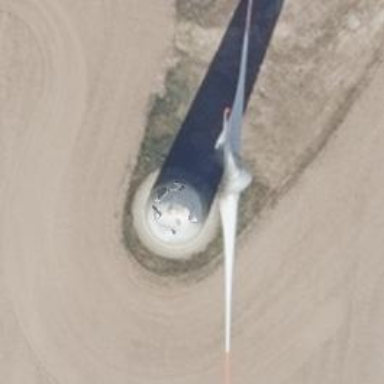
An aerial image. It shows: Wind generator powered by horizontal axis wind turbine.